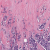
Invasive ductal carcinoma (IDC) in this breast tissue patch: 0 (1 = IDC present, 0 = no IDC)